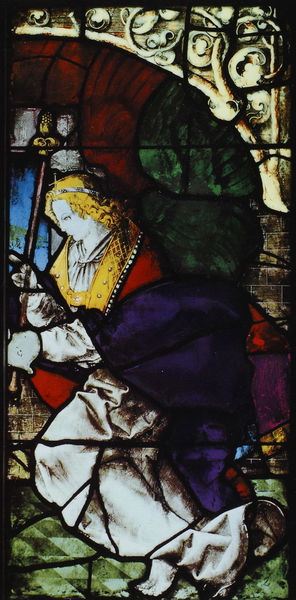
Titel: Löffelholzfenster
Künstler: Hans Baldung Grien
Standort: Nürnberg, St. Lorenz (EU - D - B)
Schlagwörter: blau, gemälde, mann, weiß, gelb, grün, fenster, frau, glas, kleid, profil, rot, blond, porträt, kirche, gewand, gold, haare, reich, locken, engel, farbig, bogen, stab, violett, haarband, verzierung, schwert, buntglas, glasmalerei, christlich, mittelalter, erscheinung, maria, christentum, zepter, verkündigung, kirchenfenster, rot grün, gelb blau, fenstermalerei, violett kleid